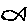
Label: fish